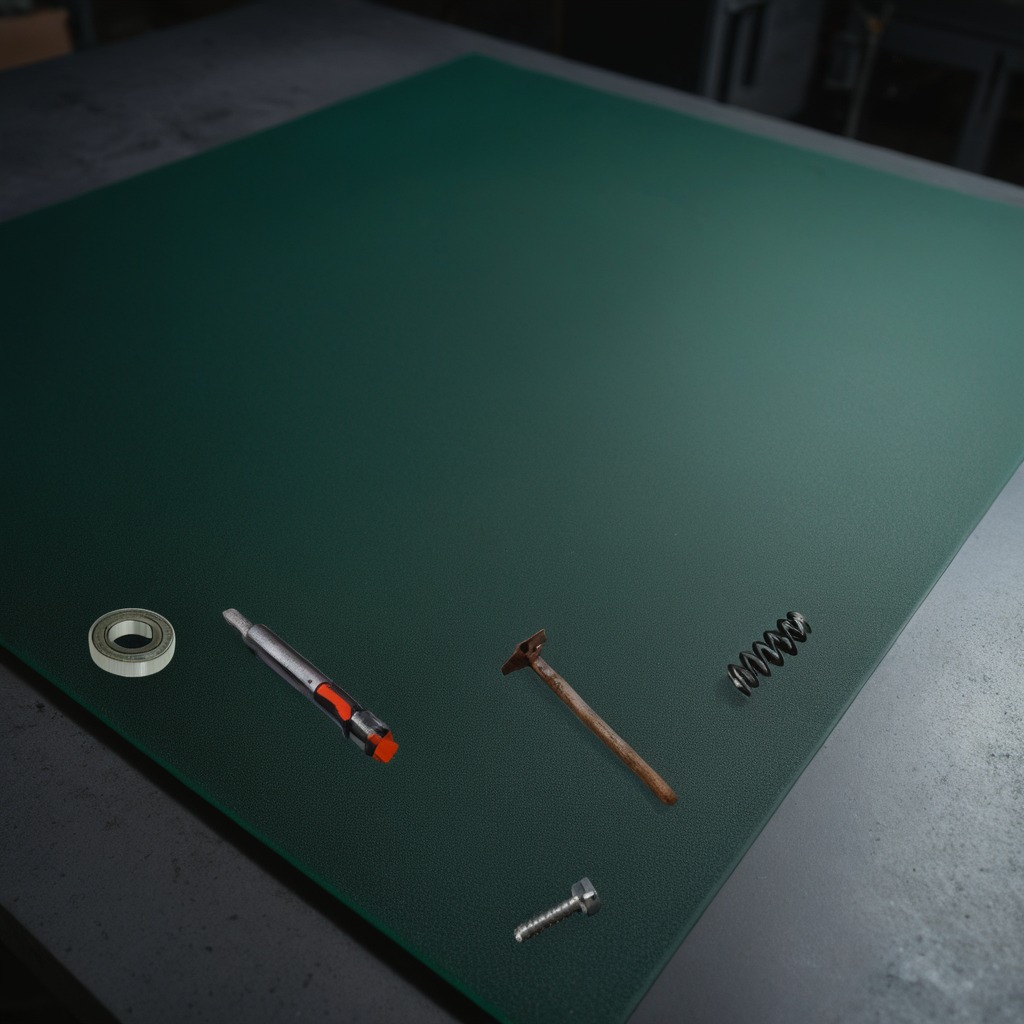
A metal ball bearing, a utility knife, a metal machine screw, a hammer, and a coiled metal spring are lying on the granite tabletop.